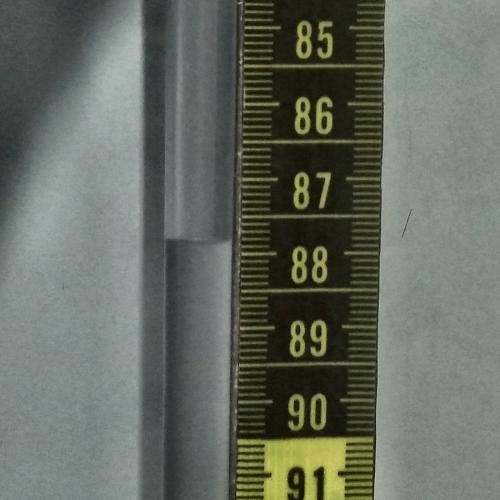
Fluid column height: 87.8 cm